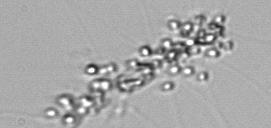
Label: Chaetoceros_didymus_TAG_external_flagellate